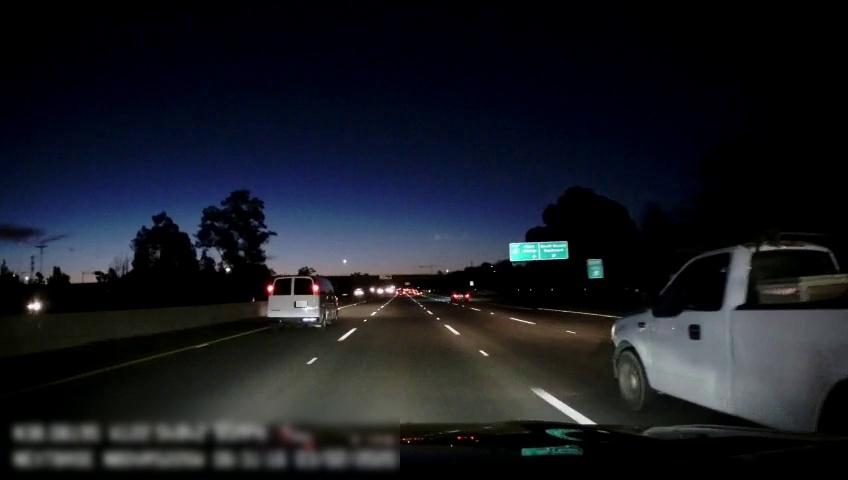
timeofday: Night
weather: Other
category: Drivable Space
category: Vehicles | Truck
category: Vehicles | Car
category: Vehicles | Van
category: Vehicles | Car
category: Vehicles | Car
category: Lanes | Alternate Lane
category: Lanes | Alternate Lane
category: Lanes | Alternate Lane
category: Lanes | Alternate Lane
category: Lanes | Alternate Lane
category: Traffic | Signs
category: Traffic | Signs
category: Traffic | Signs